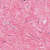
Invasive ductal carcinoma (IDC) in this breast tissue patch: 0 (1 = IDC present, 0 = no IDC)